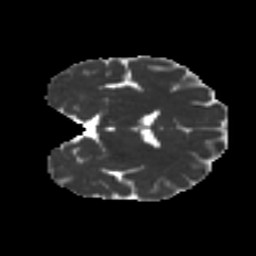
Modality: MD
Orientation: coronal
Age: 29
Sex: female
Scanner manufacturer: ge
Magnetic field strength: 3 T
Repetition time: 7.8 s
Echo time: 0.0606 s